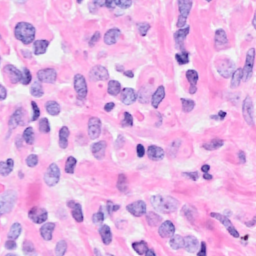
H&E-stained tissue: Breast